Question: Just did my first attempt on replacing gl_quads with gl_triangle_strips and resulted in absolute failure :-(.
What's the difference between this :
'''
//STRIPS (not working)
float v[] = {x,y,x,y+h,x+w,y,x+w,y+h};
float u[] = {0,0,0,1,1,0,1,1};
//STRIPS METHOD #2 as recommended (not 100% correct)
float v[] = {x,y,x+w,y,x,y+h,x+w,y+h};
float u[] = {0,0,1,0,0,1,1,1};
'''
Versus this one that works :
'''
//QUADS (works)
float v[] = {x,y,x+w,y,x+w,y+h,x,y+h};
float u[] = {0,0,1,0,1,1,0,1};
'''
???
EDIT
Screenshot showing the problem :

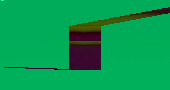
Answer: What happens if you swap the 2nd and 3rd coords? They look left-handed winding to me. Also, "absolute failure" would nicely be substantiated by screenshots. :)